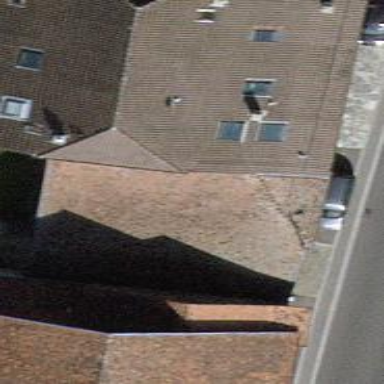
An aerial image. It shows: Gabled roof on building that houses apartments.